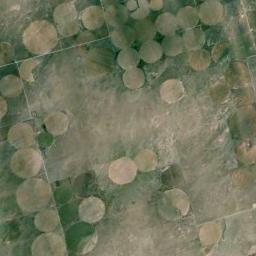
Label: circular_farmland